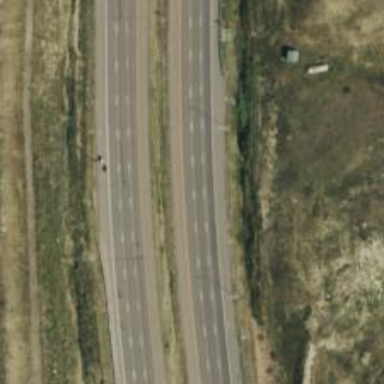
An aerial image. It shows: Asphalt motorway.